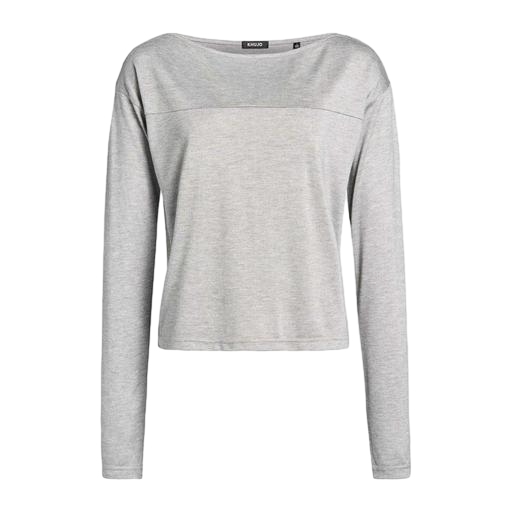
long sleeve tee, ls jersey tee, long-sleeve jersey tee, white background